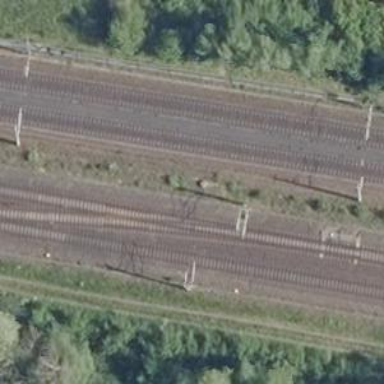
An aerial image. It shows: Railway with electrified contact lines.